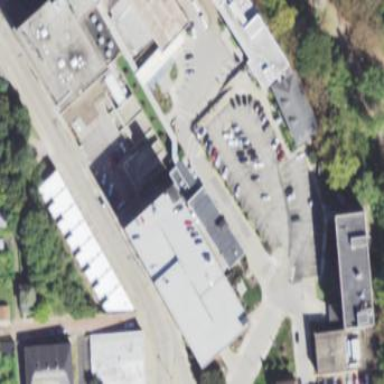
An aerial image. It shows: Parking building.